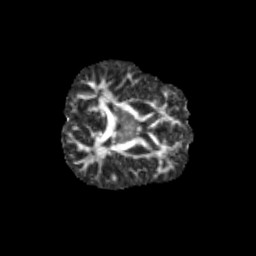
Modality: FA
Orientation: axial
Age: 9
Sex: male
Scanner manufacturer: siemens
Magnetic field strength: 3 T
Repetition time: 3.8 s
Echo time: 0.07 s